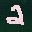
Label: 2